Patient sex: M
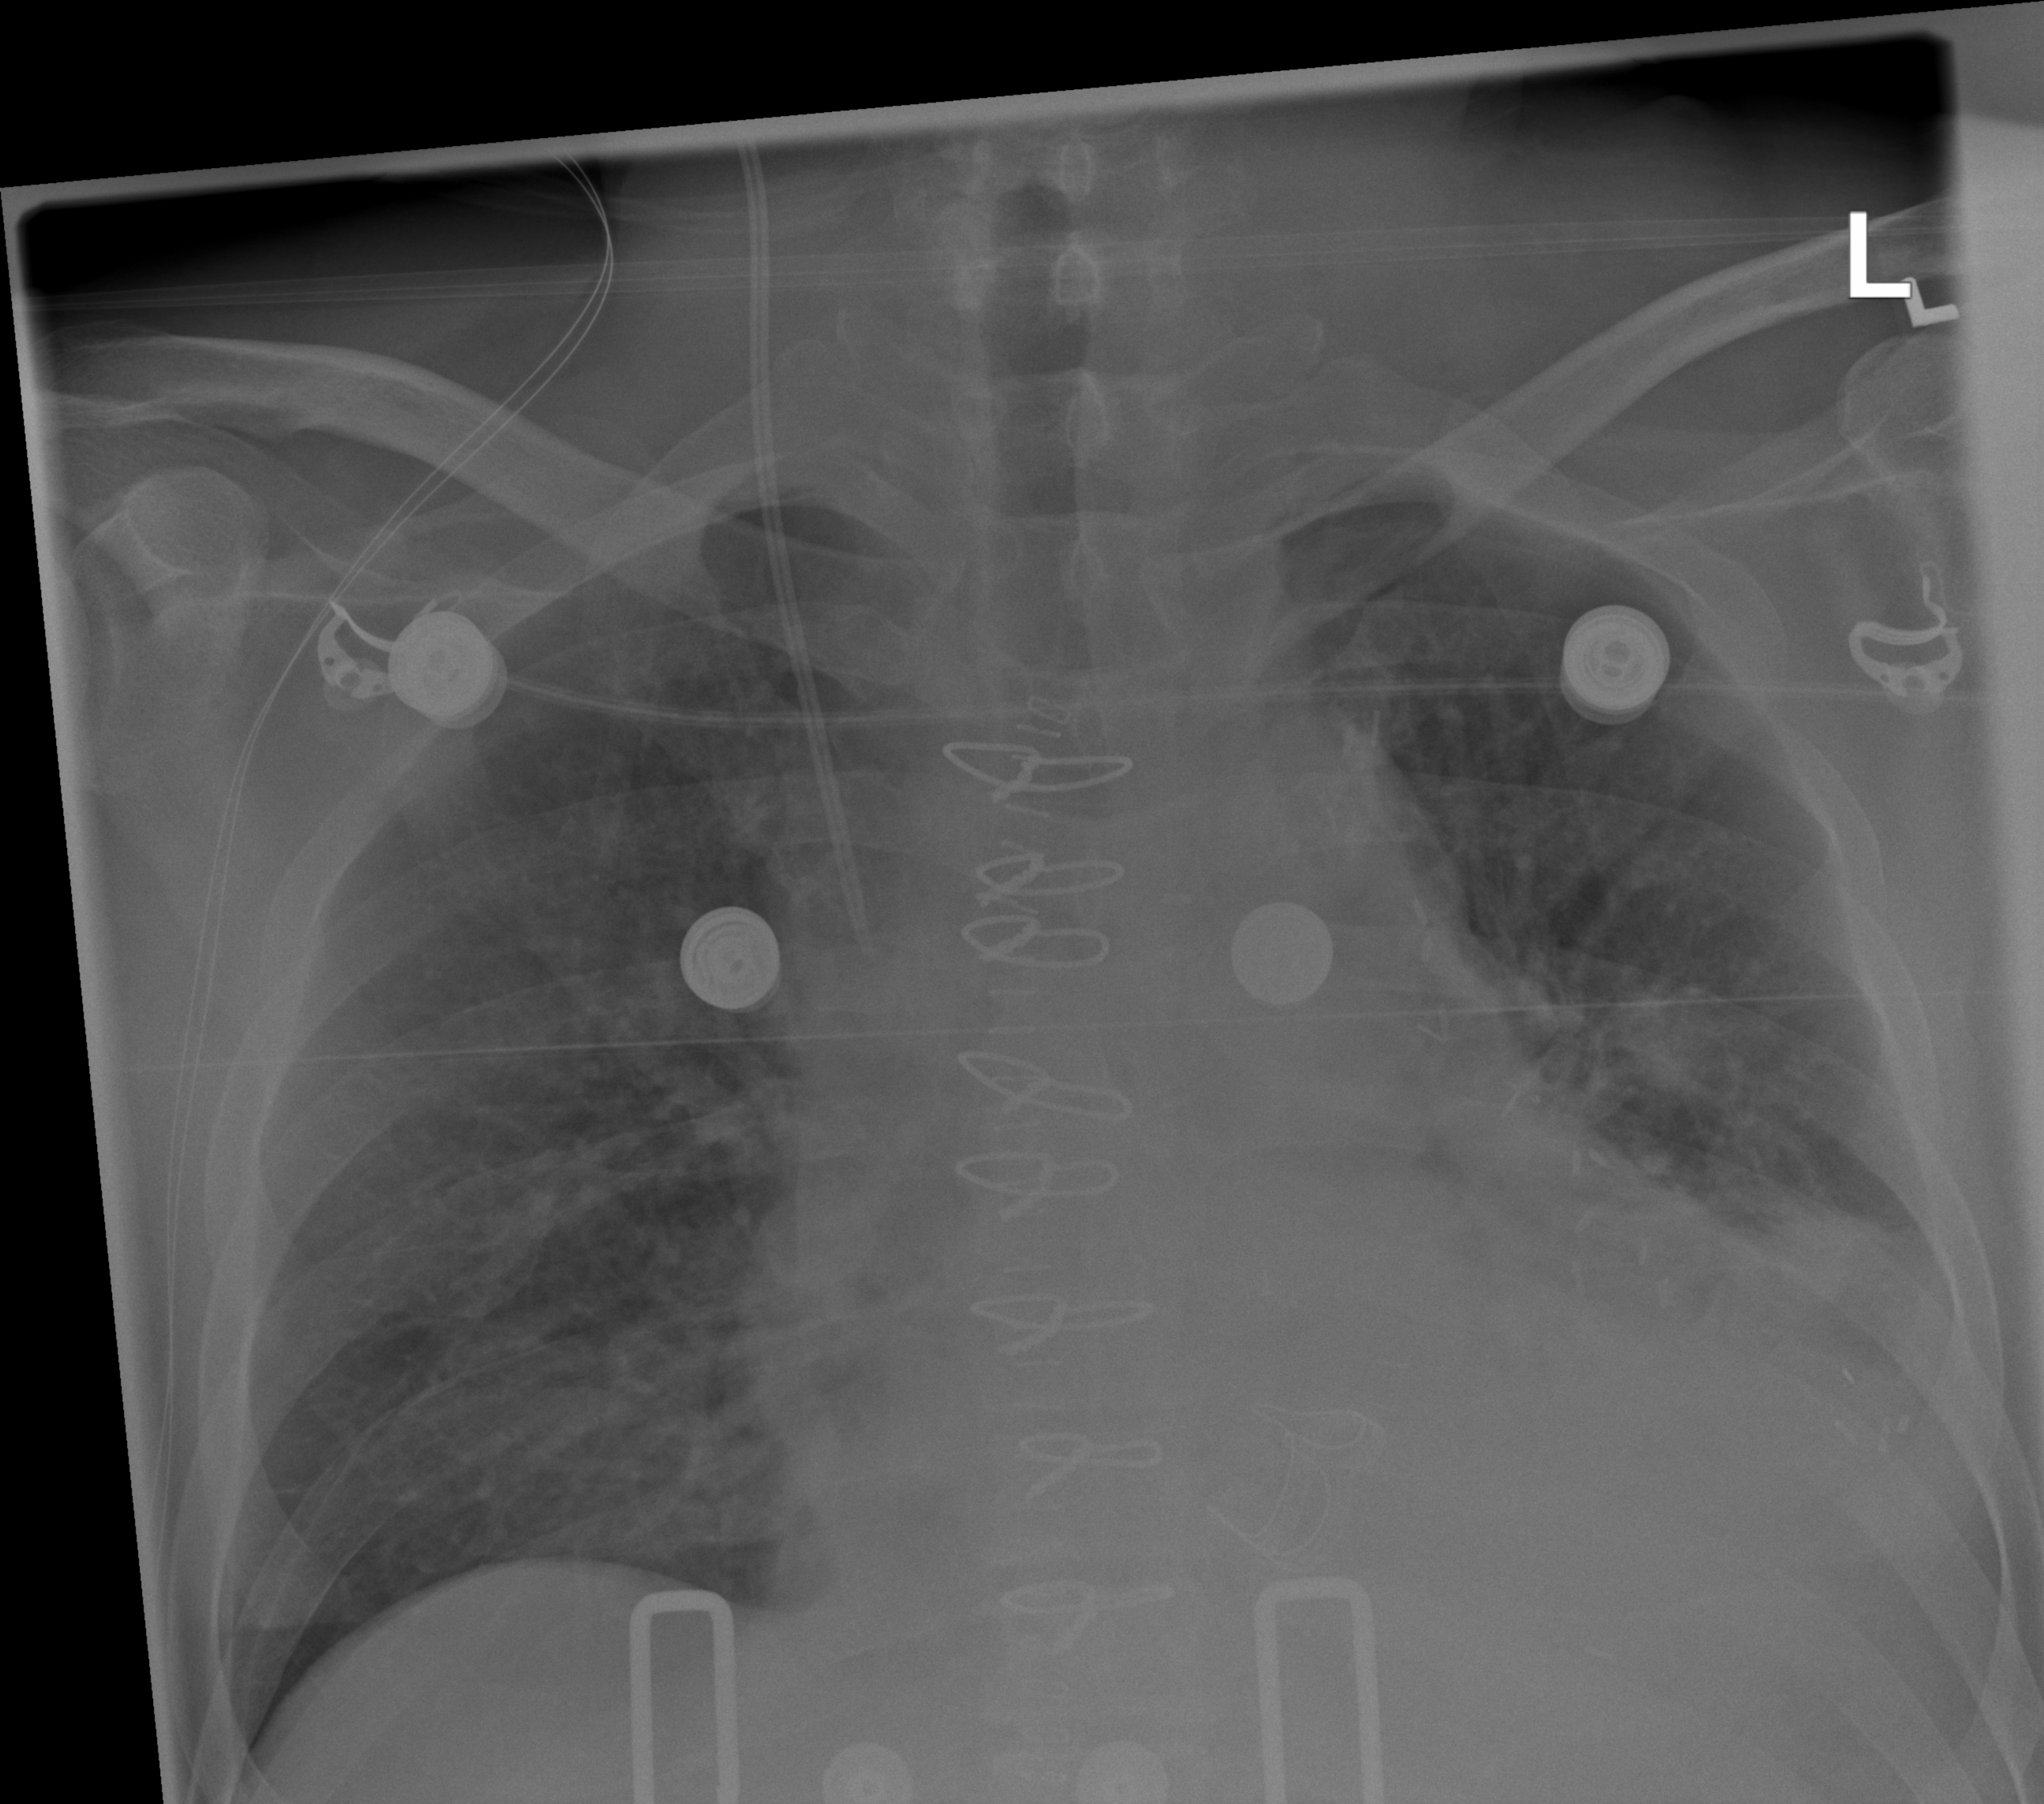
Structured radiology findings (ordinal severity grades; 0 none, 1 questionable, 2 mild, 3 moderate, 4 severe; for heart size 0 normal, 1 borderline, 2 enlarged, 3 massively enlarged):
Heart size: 2
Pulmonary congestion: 1
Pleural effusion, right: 0
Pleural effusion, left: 2
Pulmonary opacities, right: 0
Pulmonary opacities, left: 2
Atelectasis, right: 2
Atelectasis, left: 2